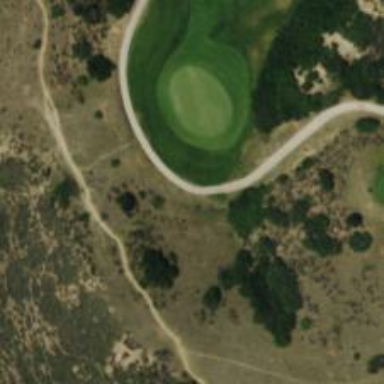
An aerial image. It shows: Well-maintained golf cart path marked as grade1 track.